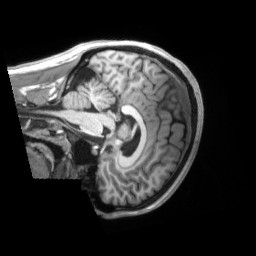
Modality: T1w
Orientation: sagittal
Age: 20
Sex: male
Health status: ill
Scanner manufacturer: siemens
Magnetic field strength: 3 T
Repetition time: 2.2 s
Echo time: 0.00157 s